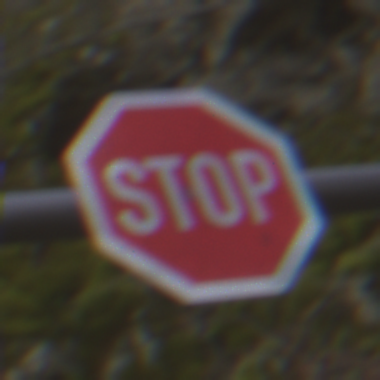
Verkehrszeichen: Stop
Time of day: MorningAfternoon
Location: Outdoor (Nature)
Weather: PartlyCloudy
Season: NotSpecified
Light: Natural